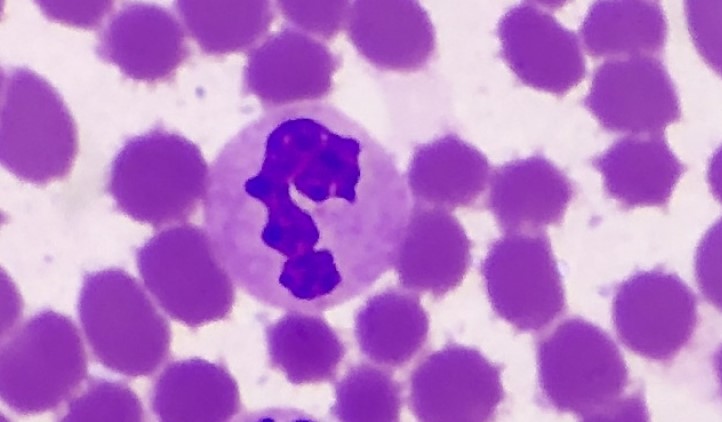
White blood cell type: Neutrophil